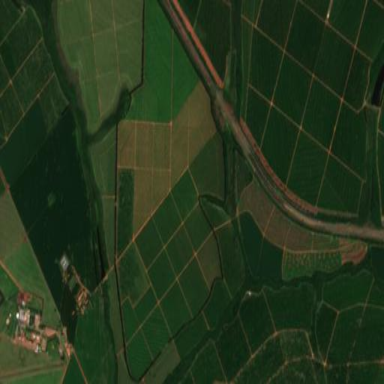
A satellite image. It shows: Farmland with orange crops.